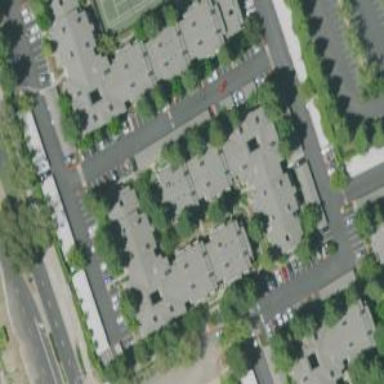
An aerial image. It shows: Image showing building with apartments.